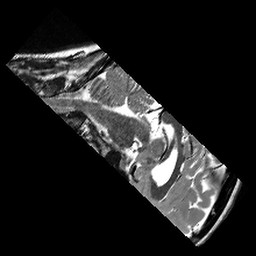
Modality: T2w
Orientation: sagittal
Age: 34
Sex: female
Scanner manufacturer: siemens
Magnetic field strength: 3 T
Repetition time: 6.1 s
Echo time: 0.104 s